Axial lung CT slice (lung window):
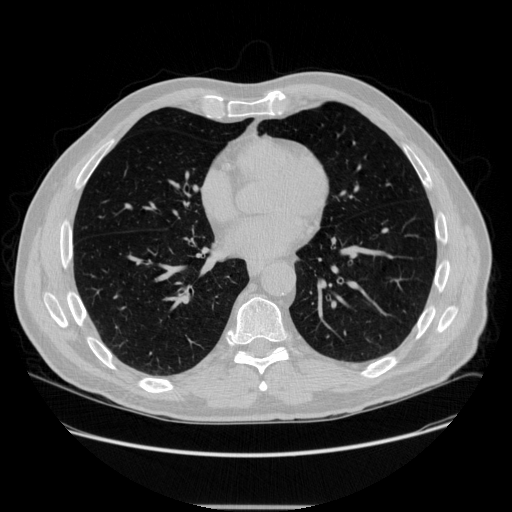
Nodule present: no